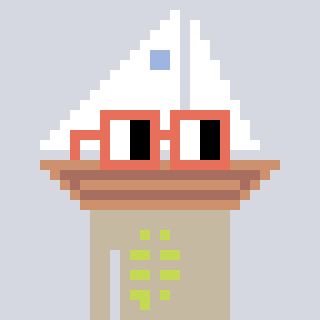
a pixel art character with square orange glasses, a sailboat-shaped head and a bege-colored body on a cool background